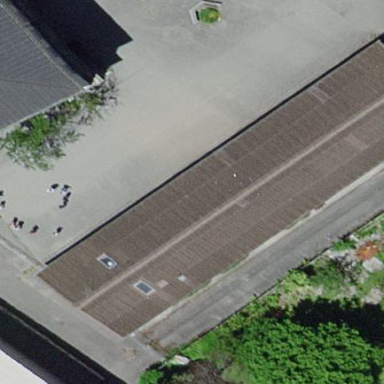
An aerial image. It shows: School building.